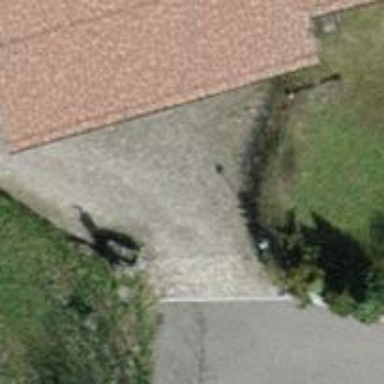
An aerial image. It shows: Cobblestone track with grade4 rating.